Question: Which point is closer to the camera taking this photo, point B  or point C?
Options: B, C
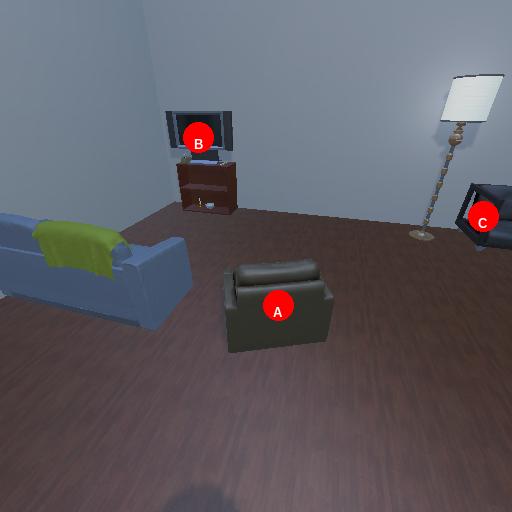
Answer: B